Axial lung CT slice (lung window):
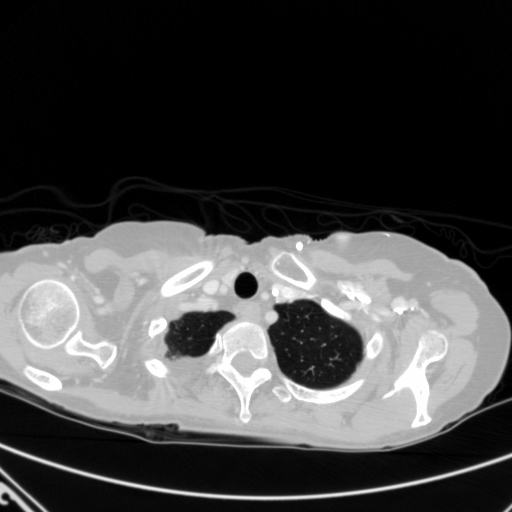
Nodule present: no